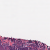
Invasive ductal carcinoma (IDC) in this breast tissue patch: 0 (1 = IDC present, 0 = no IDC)